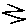
Label: zigzag